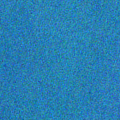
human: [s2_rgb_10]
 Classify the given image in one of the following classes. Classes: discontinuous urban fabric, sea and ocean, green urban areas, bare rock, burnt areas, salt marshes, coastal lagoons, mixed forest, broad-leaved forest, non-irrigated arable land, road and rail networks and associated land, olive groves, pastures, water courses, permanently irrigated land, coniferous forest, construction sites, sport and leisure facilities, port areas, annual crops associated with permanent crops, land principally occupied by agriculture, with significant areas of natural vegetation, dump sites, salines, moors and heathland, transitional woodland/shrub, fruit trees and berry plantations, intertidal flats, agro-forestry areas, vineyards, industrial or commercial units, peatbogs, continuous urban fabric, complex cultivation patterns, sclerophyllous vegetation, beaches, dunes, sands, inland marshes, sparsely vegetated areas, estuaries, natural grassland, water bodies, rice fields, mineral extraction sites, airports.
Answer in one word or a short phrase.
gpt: sea and ocean